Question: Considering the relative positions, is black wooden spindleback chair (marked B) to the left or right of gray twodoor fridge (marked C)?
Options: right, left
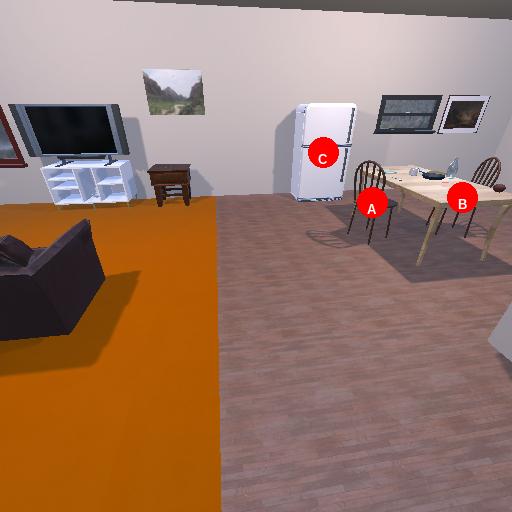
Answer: right